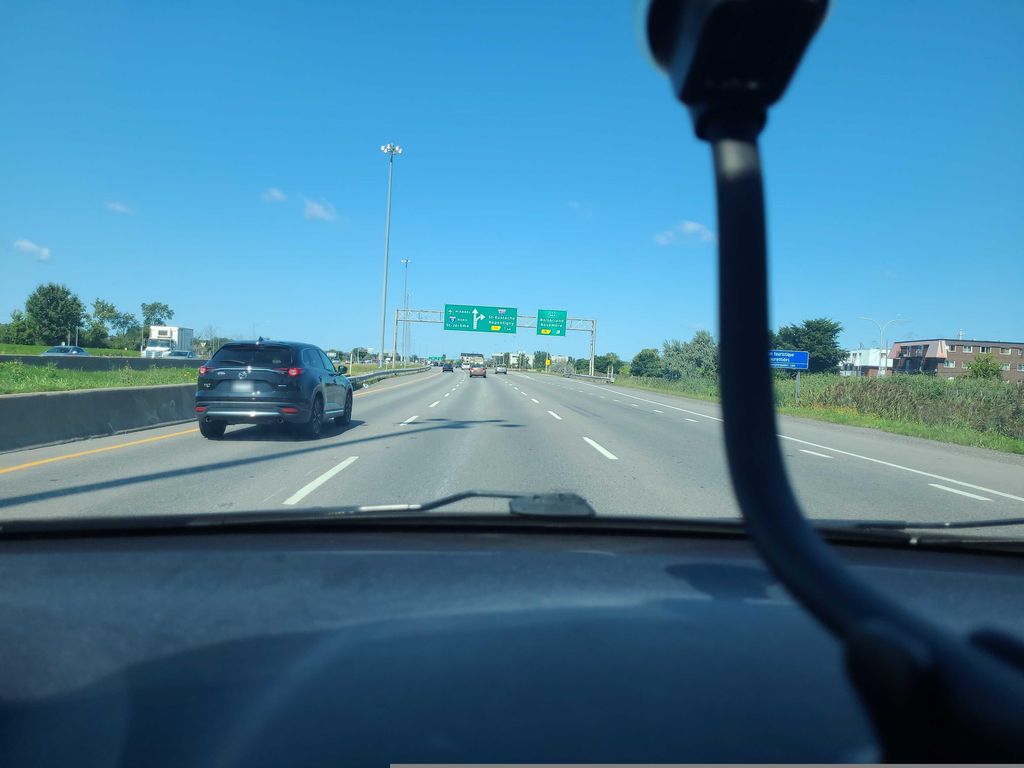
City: montreal